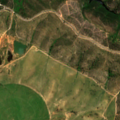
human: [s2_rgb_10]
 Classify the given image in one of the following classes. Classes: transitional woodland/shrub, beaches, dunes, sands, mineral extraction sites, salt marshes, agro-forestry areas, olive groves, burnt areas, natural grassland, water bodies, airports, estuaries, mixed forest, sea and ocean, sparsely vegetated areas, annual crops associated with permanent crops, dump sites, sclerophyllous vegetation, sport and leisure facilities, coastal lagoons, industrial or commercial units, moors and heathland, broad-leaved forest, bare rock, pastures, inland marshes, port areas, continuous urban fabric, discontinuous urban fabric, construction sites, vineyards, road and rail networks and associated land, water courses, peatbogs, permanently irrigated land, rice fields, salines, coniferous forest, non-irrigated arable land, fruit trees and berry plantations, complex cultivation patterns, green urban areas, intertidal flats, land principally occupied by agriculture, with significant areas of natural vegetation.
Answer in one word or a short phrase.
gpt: non-irrigated arable land, permanently irrigated land, broad-leaved forest, transitional woodland/shrub